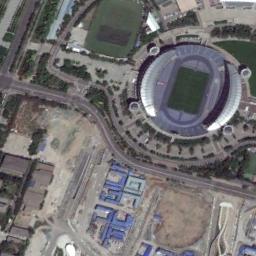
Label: stadium